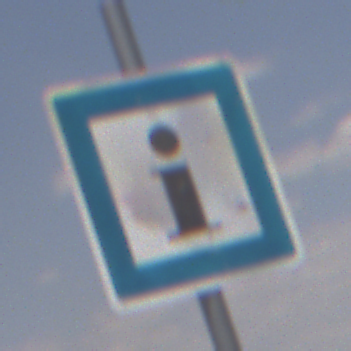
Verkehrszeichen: Informationsstelle
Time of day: Midday
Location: Outdoor (Nature)
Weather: PartlyCloudy
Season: NotSpecified
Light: Natural